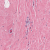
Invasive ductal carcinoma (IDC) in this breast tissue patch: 0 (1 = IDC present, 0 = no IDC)